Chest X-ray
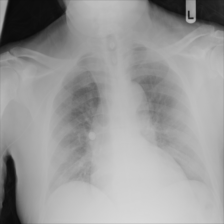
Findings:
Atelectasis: negative
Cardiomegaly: negative
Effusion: negative
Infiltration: negative
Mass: negative
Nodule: negative
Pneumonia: negative
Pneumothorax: negative
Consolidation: negative
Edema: negative
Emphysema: negative
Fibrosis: negative
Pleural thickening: negative
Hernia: negative